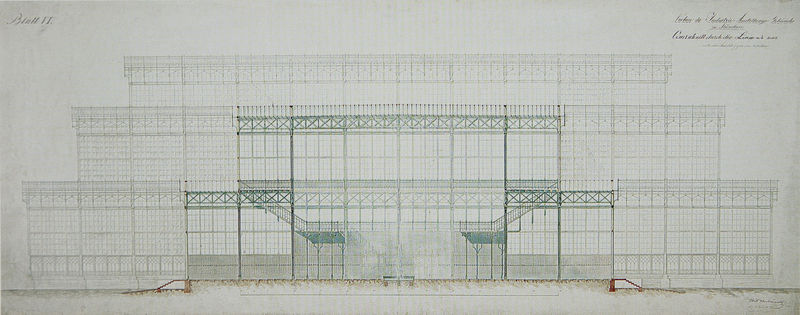
Titel: Glaspalast in München, Querschnitt
Künstler: August von Voit
Standort: München
Institution: Architekturmuseum der Technischen Universität
Schlagwörter: blau, feuer, flügel, weiß, grün, braun, fenster, glas, grau, licht, profil, schwarz, skizze, stützen, säulen, tür, zeichnung, dach, gebäude, haus, rot, architektur, rahmen, signatur, gitter, boden, front, garten, balkon, schrift, seitlich, ansicht, fassade, fischer, moderne, modern, graphik, linien, brand, querformat, treppe, treppen, detail, symmetrie, metall, geländer, stufe, stufen, halle, pfosten, eingang, eisen, gerüst, stangen, münchen, stockwerk, technik, schnitt, stich, seite, schwarzweiß, text, stöcke, beschriftung, überschrift, bahnhof, bleistift, moder, entwurf, tinte, geometrisch, sims, blaugrau, durchsichtig, konstruktion, gewächshaus, etagen, geschosse, plan, ständer, bahnsteig, leicht, ballustrade, pavillon, abstufung, breit, pyramide, filigran, august von voit, botanischer garten, eisenkonstruktion, glaspalast, stahl, stockwerke, weltausstellung, querschnitt, geometrie, handschrift, raster, beschreibung, legende, geschoss, grundriss, massstab, aufriss, etage, architekt, statik, rchitektur, trakt, baltard, hinetrgrund, ingenieur, ingenieurbau, ingenieursbaukunst, kristallpalast, metell, podes, speer, vertikale, stiegen, grüm, plan skizze, gitte, eisengerüst, king james hall, horozontale, ausstellungshalle, schatteriungen, taschew